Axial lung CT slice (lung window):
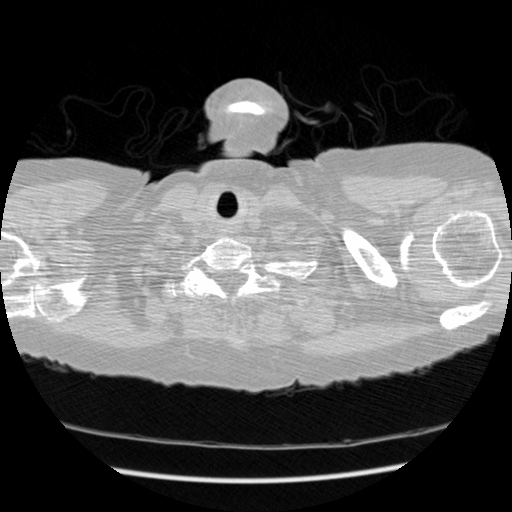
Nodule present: no